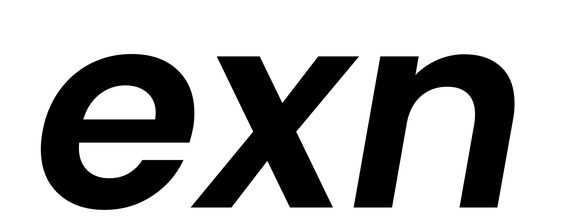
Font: Poppins-SemiBoldItalic